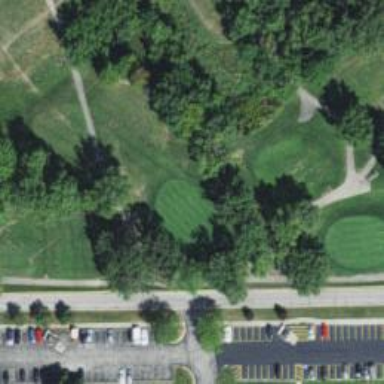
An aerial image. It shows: Golf hole.